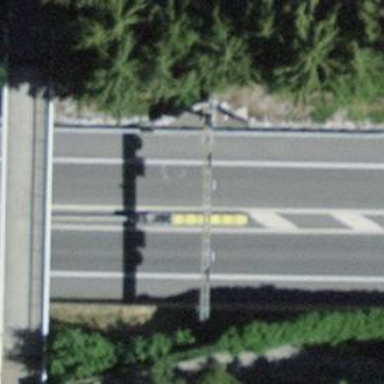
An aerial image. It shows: Gantry structure.